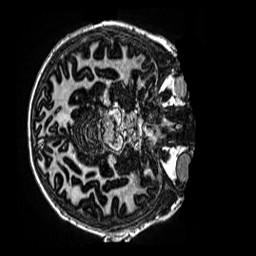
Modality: MP2RAGE
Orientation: axial
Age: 12
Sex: male
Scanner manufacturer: siemens
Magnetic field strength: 3 T
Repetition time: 4 s
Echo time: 0.00299 s